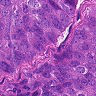
Metastatic tissue present: yes